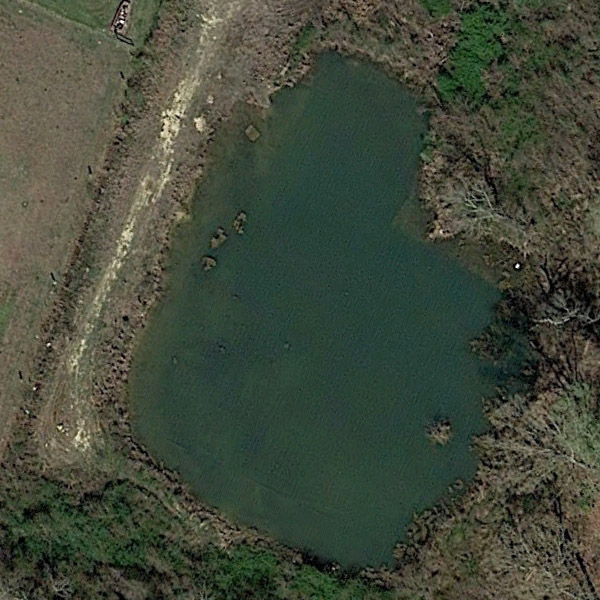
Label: Pond